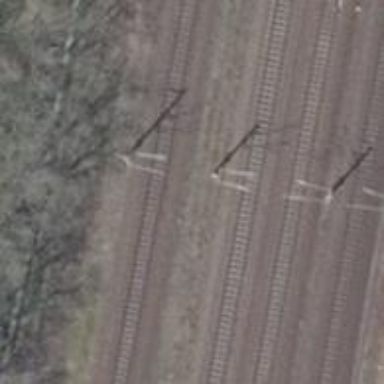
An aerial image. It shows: Milestone along the railway with catenary mast.